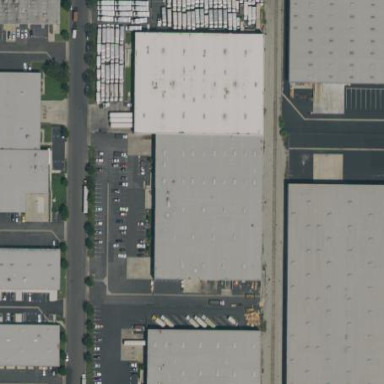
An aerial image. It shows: Warehouse building.